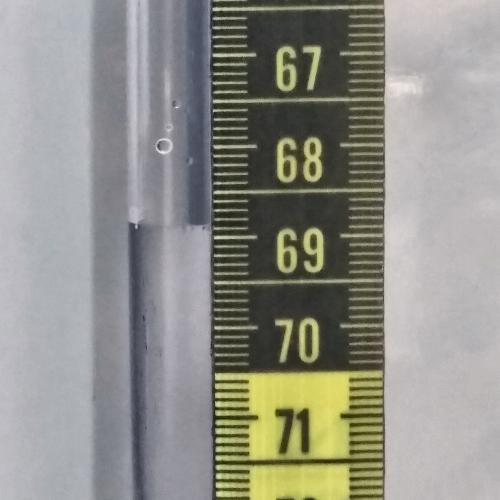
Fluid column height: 68.9 cm